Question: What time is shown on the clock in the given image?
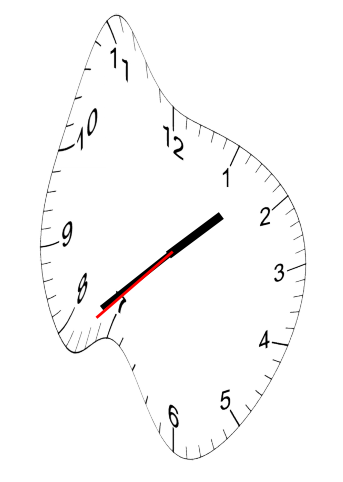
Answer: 01:38:38